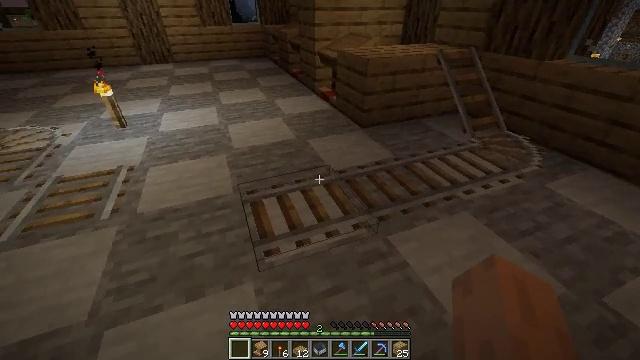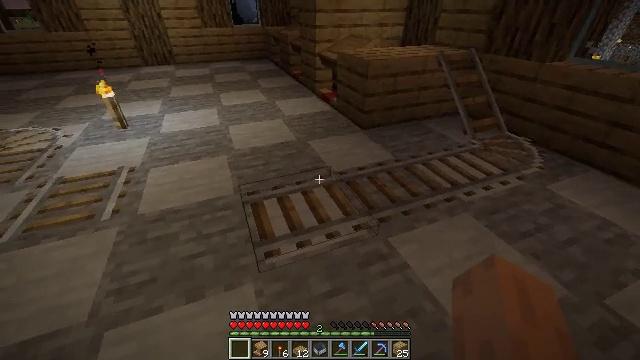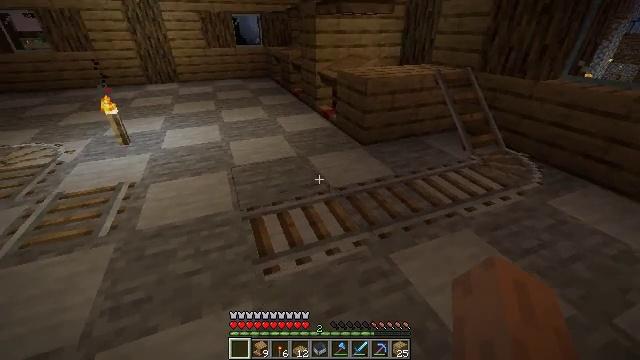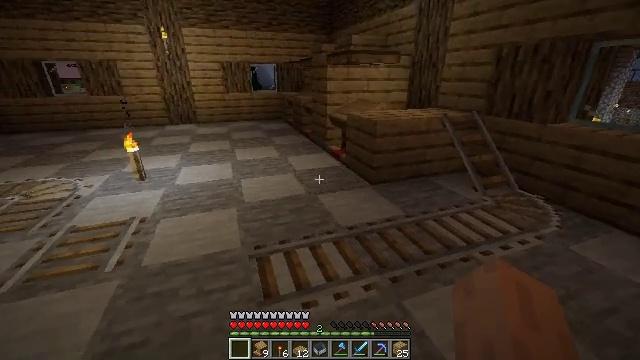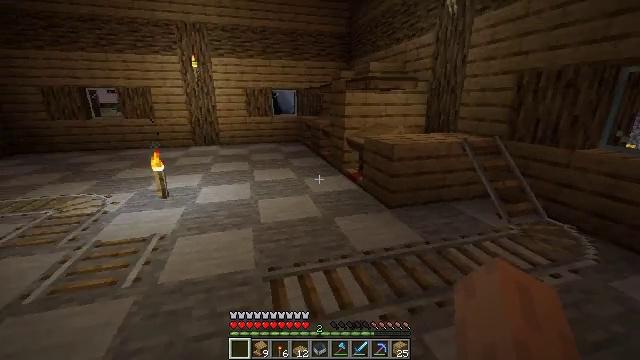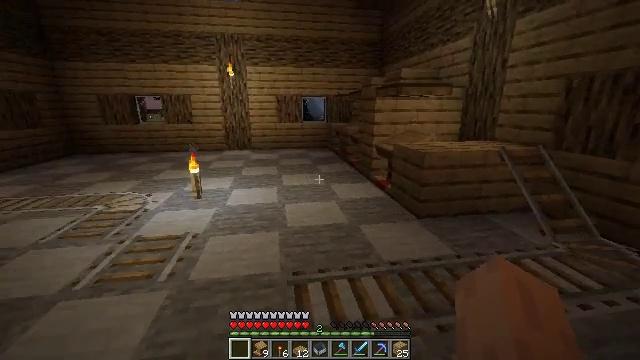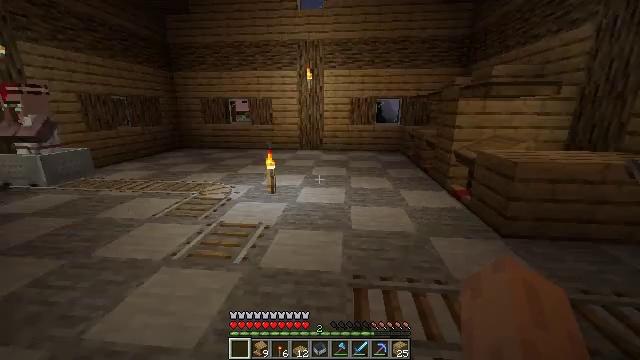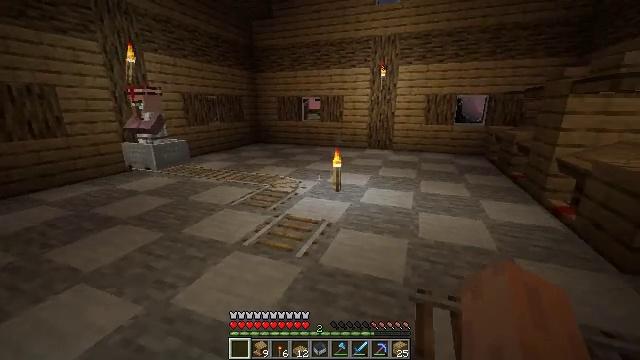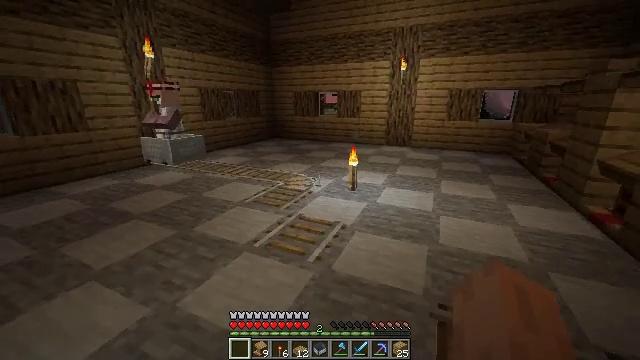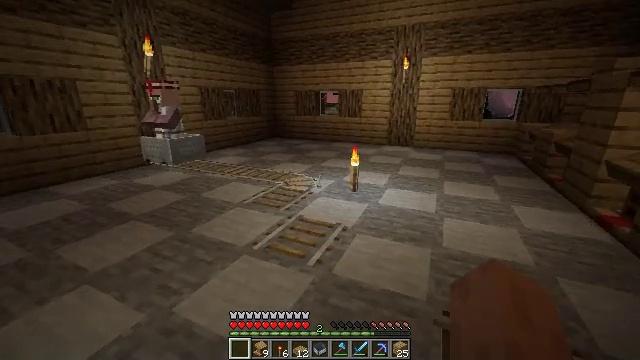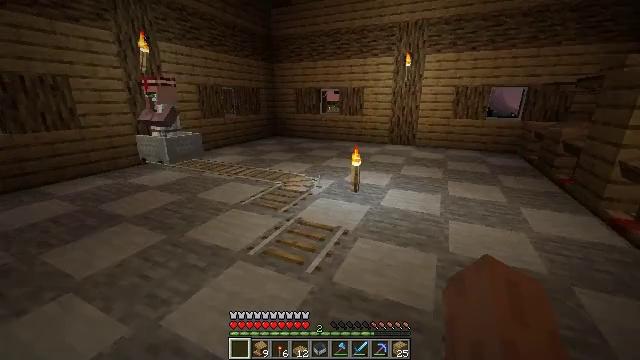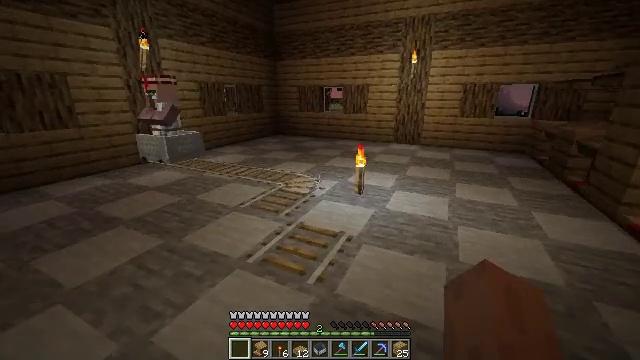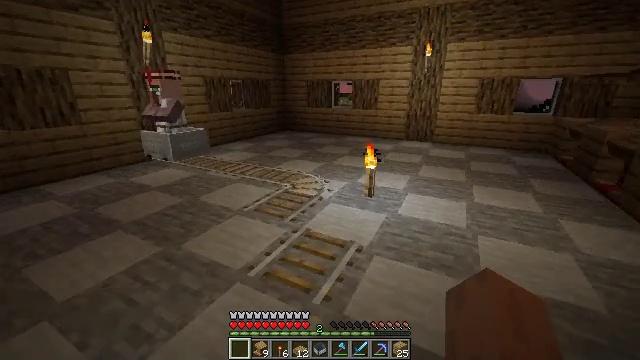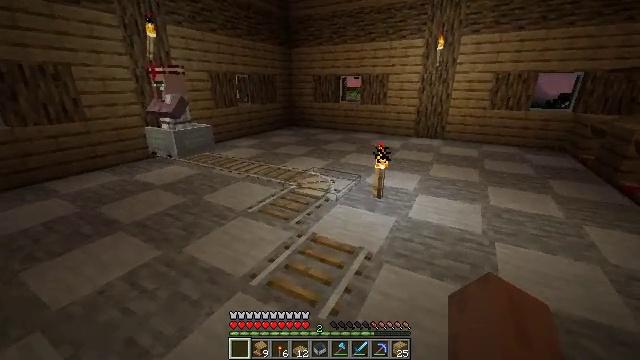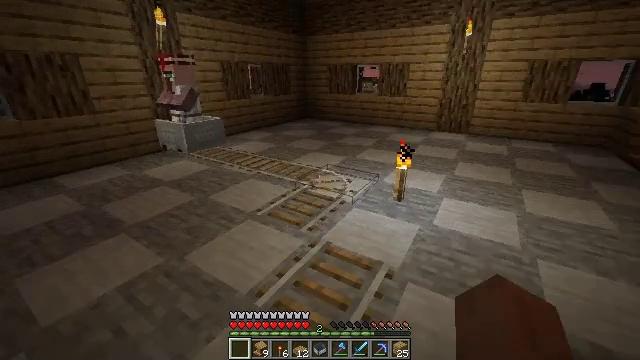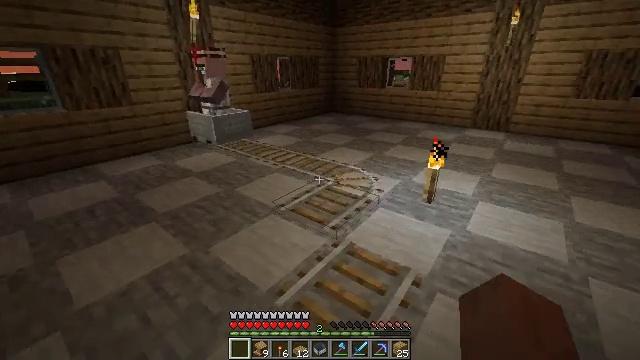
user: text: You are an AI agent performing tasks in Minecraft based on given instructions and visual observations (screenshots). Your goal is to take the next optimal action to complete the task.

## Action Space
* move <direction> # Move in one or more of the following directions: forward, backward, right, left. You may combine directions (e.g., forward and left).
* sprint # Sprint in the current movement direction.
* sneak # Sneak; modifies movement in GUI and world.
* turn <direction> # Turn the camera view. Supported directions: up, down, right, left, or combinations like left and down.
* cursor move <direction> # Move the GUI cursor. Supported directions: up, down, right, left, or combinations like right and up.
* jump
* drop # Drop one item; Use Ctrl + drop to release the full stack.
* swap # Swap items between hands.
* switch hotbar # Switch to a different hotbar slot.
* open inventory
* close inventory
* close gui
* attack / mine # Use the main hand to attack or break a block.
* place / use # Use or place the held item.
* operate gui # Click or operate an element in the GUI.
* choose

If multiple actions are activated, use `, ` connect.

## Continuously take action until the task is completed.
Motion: motion action
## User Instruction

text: Break the rail off the ground.
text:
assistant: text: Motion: no_op
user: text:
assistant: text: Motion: turn up
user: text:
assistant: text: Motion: turn left and up
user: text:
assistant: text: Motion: turn left and up
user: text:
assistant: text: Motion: turn left and up
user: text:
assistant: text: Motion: turn left
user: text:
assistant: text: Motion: move forward, turn left
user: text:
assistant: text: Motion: move forward, turn left and down
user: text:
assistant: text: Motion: move forward
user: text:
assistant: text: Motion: move forward
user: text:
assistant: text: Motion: move forward
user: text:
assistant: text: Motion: move forward, turn left and down
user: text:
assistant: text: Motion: move forward, turn left and down
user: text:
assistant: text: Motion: move forward, turn left and down
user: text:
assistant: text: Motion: move forward and move left, turn left and down
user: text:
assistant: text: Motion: move forward and move left, turn left
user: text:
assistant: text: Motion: move forward and move left
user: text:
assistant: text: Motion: move forward and move left
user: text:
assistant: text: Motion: move forward and move left
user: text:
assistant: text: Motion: move forward and move left, turn right
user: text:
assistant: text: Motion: move forward and move left, turn right
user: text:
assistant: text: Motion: move forward and move left, turn right and down
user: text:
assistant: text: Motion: move forward and move left, turn right and down
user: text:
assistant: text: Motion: move forward and move left, turn right
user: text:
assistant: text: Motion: move forward and move left
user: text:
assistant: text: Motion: move forward and move left
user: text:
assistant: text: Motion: move forward and move left
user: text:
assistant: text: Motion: move forward and move left
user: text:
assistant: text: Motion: move forward and move left, turn left
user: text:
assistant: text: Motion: move forward and move left